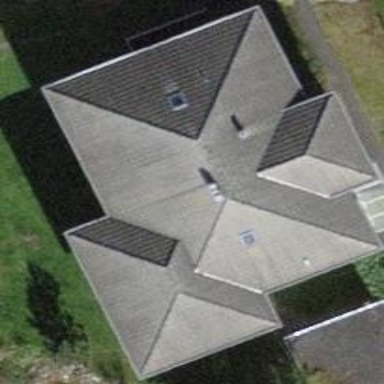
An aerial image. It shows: Building with tiled roof.